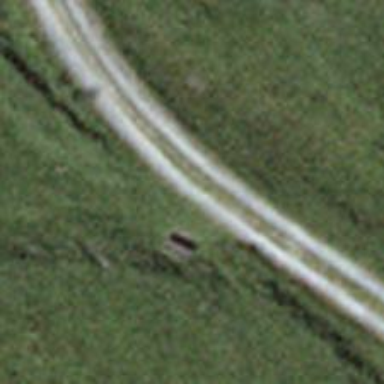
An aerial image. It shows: Brown bench.